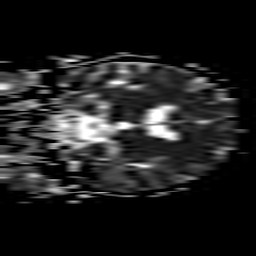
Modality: ADC
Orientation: coronal
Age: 63
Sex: male
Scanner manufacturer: philips
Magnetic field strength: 3 T
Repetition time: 3.341 s
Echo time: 0.076 s